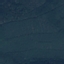
Label: Forest